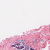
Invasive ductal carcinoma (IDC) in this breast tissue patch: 0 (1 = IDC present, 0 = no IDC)